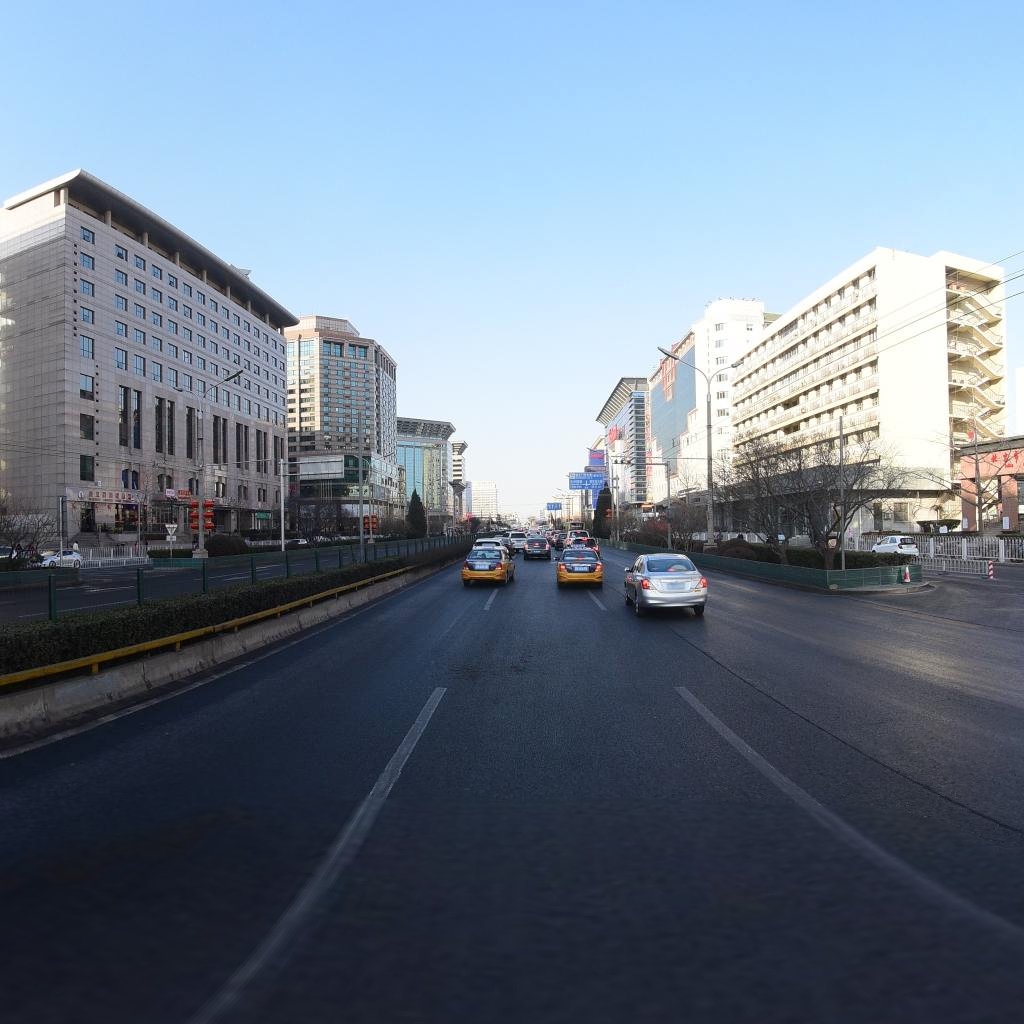
Region: Dongcheng
Road damage annotations: longitudinal crack